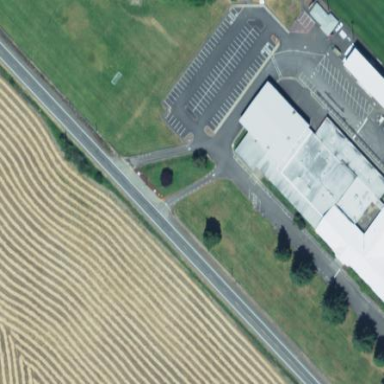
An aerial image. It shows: School.